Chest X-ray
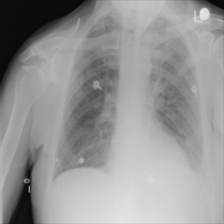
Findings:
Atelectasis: negative
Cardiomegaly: negative
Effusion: negative
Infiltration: negative
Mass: negative
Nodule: negative
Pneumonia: negative
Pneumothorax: negative
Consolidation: negative
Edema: negative
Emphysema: negative
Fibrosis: negative
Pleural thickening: negative
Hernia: negative